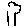
Label: tree